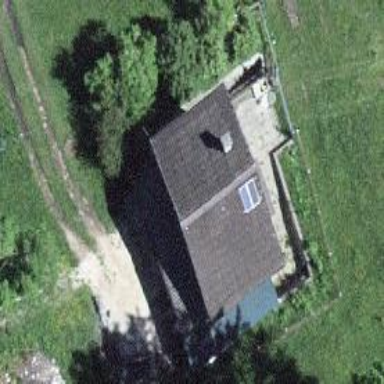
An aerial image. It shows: Detached building.